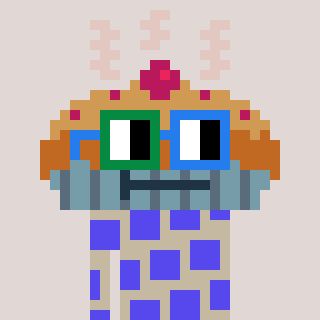
a pixel art character with square green and blue glasses, a pie-shaped head and a bege-colored body on a warm background